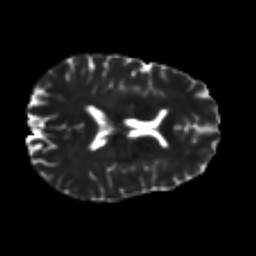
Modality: T2w
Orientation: axial
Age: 36
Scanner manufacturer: philips
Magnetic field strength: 3 T
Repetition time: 7.766 s
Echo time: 0.1224 s